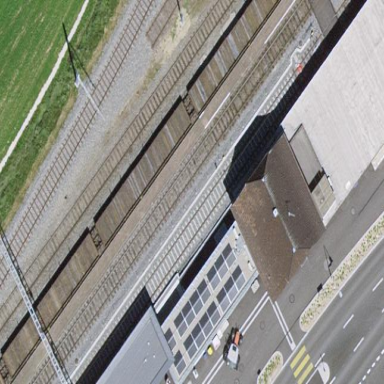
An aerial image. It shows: Train station building.